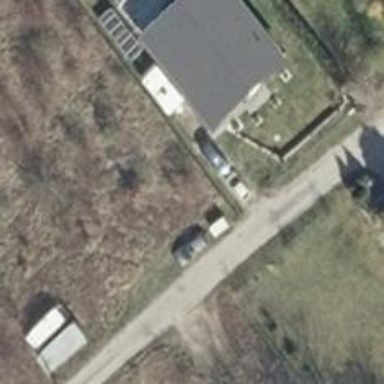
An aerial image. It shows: Simple and straightforward house.